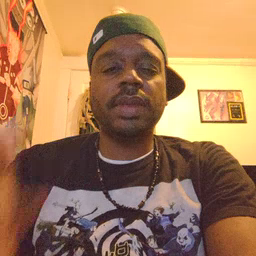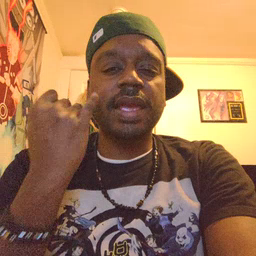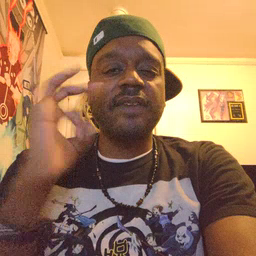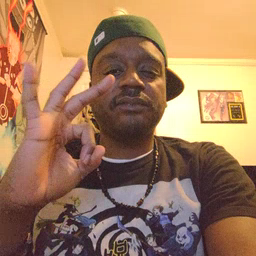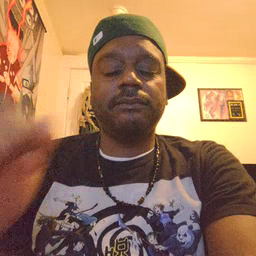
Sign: if